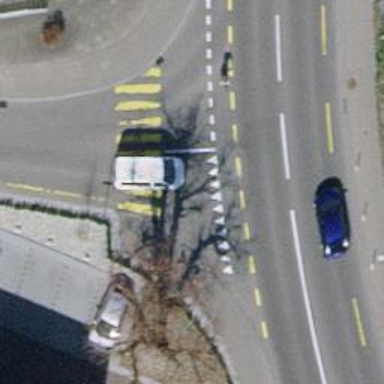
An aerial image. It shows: Marked crossing with zebra markings.